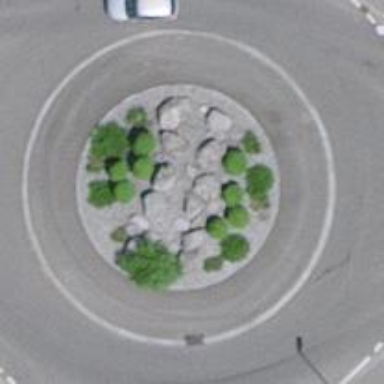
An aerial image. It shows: Primary highway with asphalt surface. It features sidewalks on both sides and includes roundabout.